Interaction volume radius: 10 \u00c5
Interaction volume height: 45 \u00c5
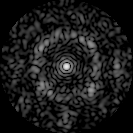
Disorder parameter: 0.6778